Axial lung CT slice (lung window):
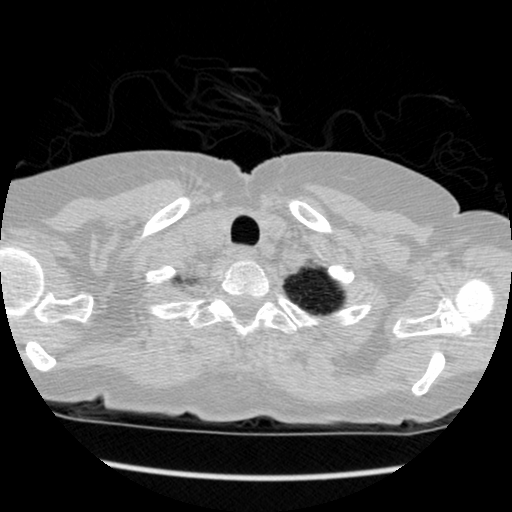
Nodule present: no